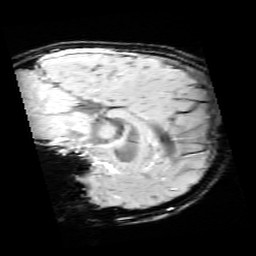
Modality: SWI
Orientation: sagittal
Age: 13
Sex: female
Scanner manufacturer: siemens
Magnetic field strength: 3 T
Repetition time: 0.027 s
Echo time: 0.02 s